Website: bh-photo
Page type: address-validator
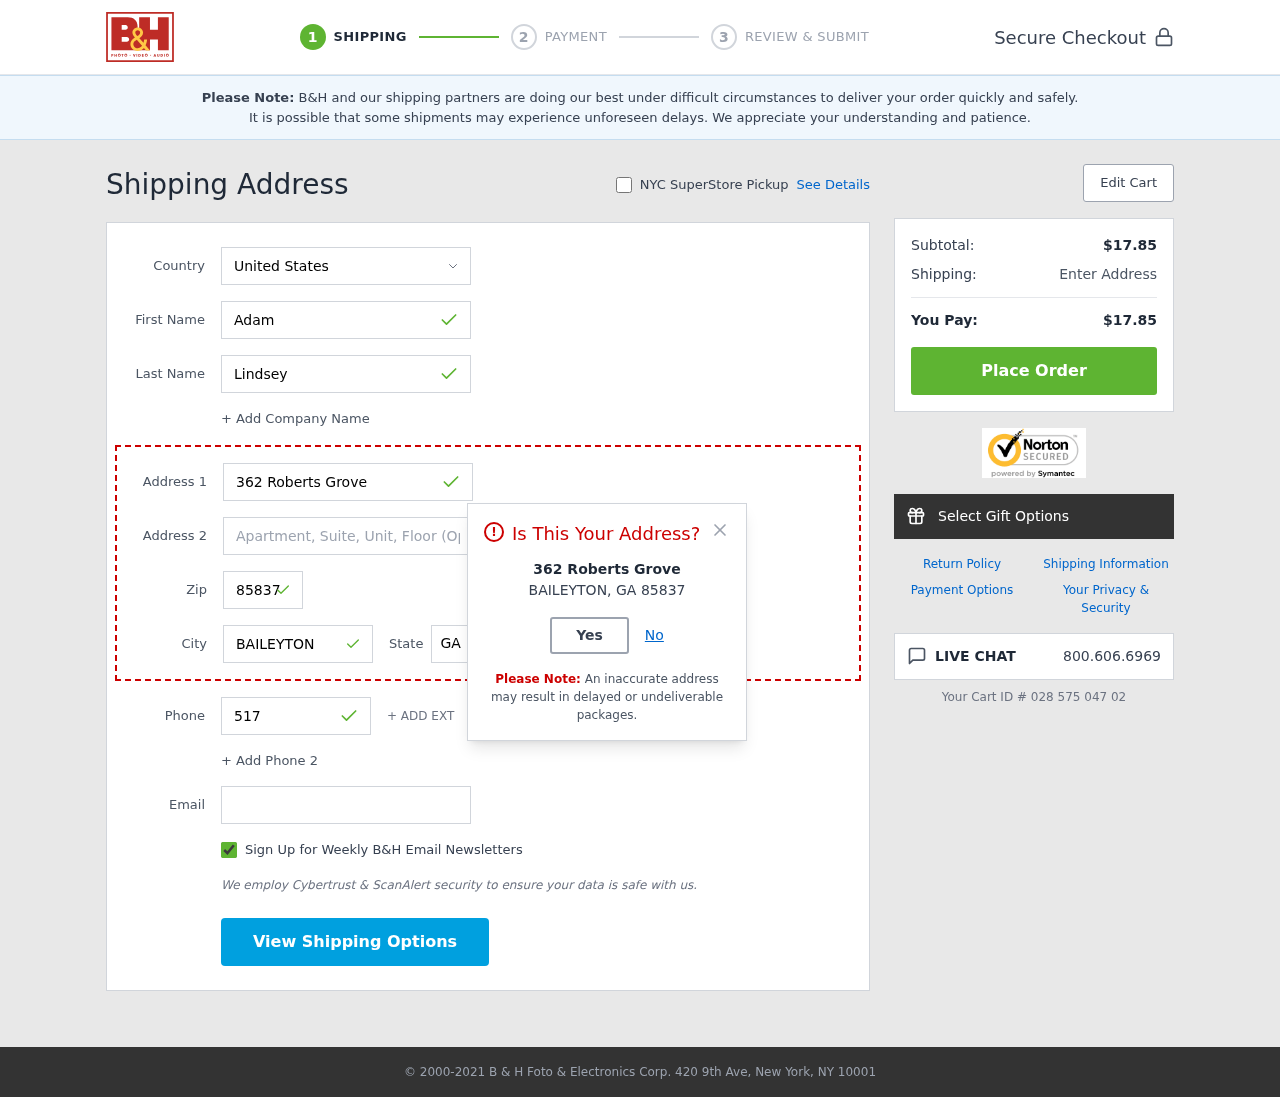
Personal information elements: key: PII_CITY
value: Baileyton
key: PII_COUNTRY
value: United States
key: PII_EMAIL
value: adam_lindsey@gmail.com
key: PII_FIRSTNAME
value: Adam
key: PII_LASTNAME
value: Lindsey
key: PII_PHONE
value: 5172084790
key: PII_POSTCODE
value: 85837
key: PII_STATE_ABBR
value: GA
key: PII_STREET
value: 362 Roberts Grove
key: PII_CITY_MODAL
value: BAILEYTON
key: PII_POSTCODE_FULL
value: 85837
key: PII_POSTCODE_NUMERIC
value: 85837
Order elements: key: ORDER_SUBTOTAL
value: $17.85
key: ORDER_TOTAL
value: $17.85
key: ORDER_ID
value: Your Cart ID # 028 575 047 02